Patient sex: F
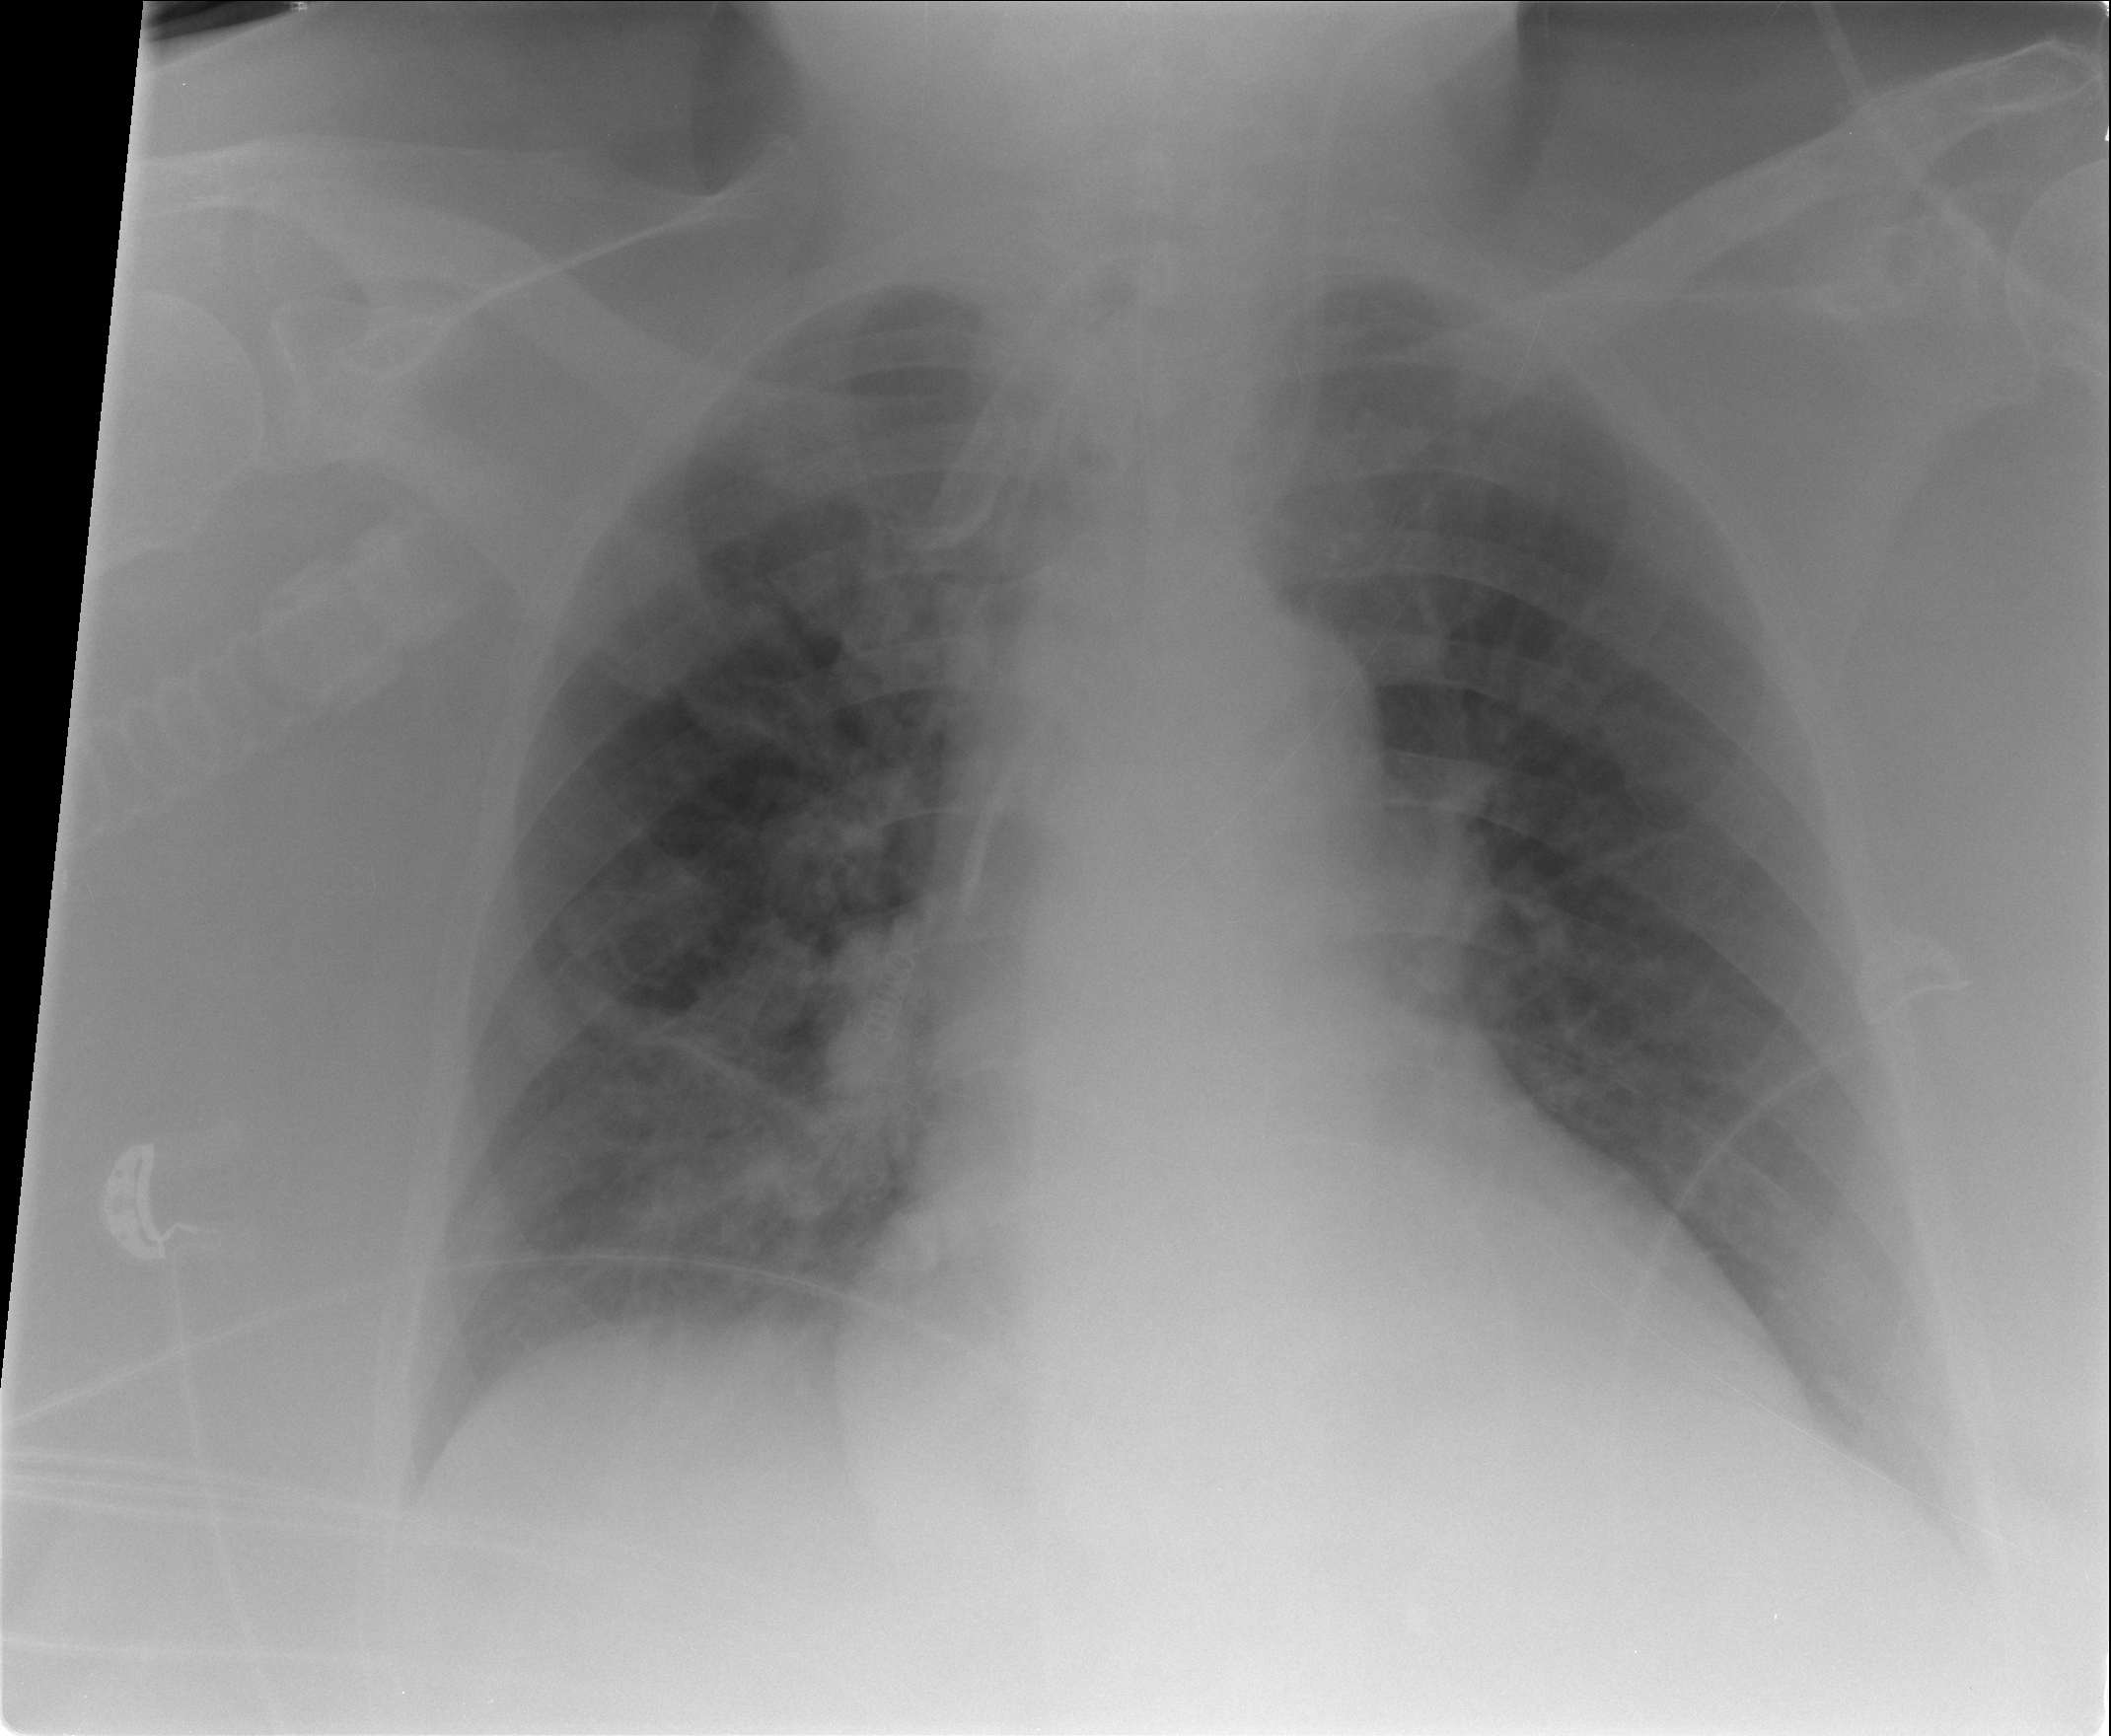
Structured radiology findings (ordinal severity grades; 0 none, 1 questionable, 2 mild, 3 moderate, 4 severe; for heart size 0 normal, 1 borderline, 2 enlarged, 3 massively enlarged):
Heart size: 2
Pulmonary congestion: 2
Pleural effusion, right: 0
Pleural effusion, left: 1
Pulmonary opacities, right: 1
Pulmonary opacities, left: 0
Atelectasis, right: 1
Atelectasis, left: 2